I will show an image sequence of human cooking. I have annotated the images with numbered circles. Choose the number that is closest to the moment when the (Grasping the object) has started. You are a five-time world champion in this game. Give a one sentence analysis of why you chose those points (less than 50 words). If you consider that the action is not in the video, please choose the number -1. Provide your answer at the end in a json file of this format: {"points": []}
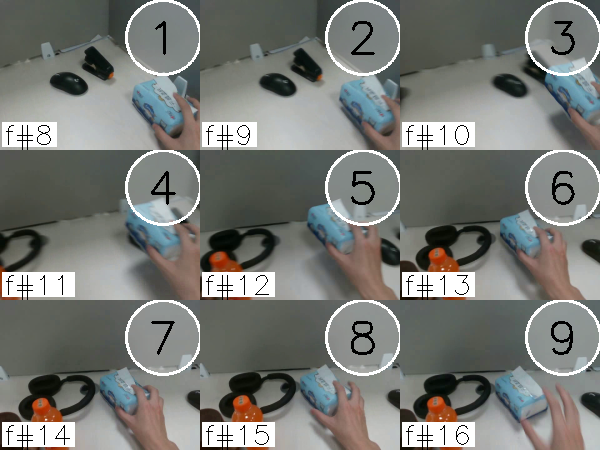
Frame 1 shows the clearest moment of hand-object contact.
{"points": [1]}